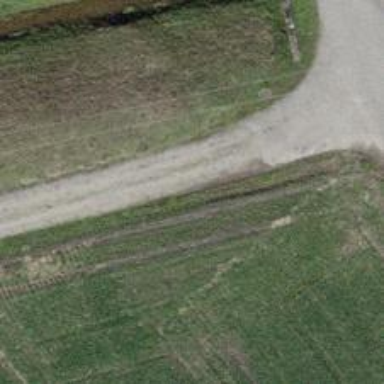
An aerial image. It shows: Gravel track with grade3 tracktype.